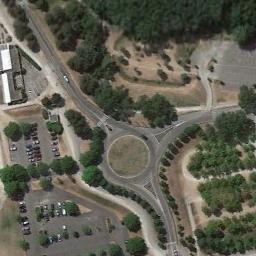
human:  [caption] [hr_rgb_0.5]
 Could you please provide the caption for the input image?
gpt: There are many trees around the roundabout .

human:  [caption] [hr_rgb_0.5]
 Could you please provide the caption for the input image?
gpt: The roundabout is on the bare land next to trees and parking lot .

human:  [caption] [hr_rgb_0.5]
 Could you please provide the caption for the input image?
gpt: There are several vehicles driving on the road at the roundabout  There are some buildings and some trees and a large lawn around the roundabout  Many cars are parked in the open space beside the roundabout .

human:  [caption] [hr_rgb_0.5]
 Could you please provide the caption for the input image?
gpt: The roundabout with three exits and entrances is surrounded by some parking lots and groves of trees .

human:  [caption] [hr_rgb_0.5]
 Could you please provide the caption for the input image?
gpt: There are many green trees and a parking lot beside the roundabout .